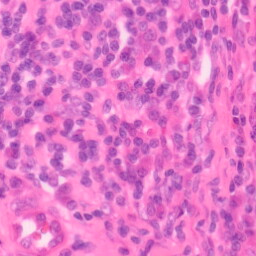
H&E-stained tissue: Colon